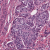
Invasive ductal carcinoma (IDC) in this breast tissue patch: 1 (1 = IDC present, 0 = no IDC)